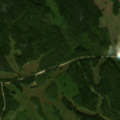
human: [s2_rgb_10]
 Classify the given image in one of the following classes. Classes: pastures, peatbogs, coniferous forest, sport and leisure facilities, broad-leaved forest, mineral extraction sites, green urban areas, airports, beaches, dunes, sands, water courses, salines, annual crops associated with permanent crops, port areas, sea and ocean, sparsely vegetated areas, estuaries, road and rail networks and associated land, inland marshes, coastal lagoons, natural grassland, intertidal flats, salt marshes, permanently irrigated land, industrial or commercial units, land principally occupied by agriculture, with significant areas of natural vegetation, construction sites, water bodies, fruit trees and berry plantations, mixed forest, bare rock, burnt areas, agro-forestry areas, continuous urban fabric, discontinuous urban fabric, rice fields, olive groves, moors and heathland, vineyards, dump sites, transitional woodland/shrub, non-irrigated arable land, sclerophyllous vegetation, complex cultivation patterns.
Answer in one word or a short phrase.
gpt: coniferous forest, transitional woodland/shrub